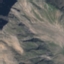
Label: HerbaceousVegetation